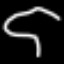
Label: mushroom